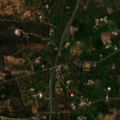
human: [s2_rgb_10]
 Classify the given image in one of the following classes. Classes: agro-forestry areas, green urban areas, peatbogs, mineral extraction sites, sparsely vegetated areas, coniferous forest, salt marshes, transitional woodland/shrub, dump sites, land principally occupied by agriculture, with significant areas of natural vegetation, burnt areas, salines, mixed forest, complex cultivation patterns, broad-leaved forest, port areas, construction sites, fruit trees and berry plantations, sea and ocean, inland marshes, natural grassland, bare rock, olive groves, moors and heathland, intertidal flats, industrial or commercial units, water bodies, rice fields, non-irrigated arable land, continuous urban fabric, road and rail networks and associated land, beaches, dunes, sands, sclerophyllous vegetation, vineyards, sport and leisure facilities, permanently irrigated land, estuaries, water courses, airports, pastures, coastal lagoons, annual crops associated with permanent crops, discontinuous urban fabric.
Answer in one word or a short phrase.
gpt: olive groves, land principally occupied by agriculture, with significant areas of natural vegetation, sclerophyllous vegetation